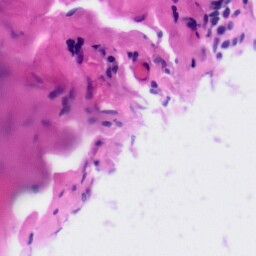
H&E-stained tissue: Tonsil